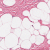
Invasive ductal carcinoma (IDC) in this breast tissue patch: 0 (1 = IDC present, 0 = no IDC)